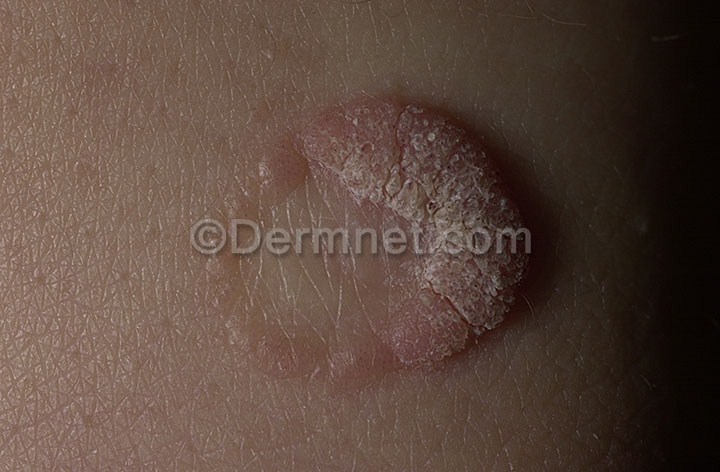
Disease: Warts Molluscum and other Viral Infections